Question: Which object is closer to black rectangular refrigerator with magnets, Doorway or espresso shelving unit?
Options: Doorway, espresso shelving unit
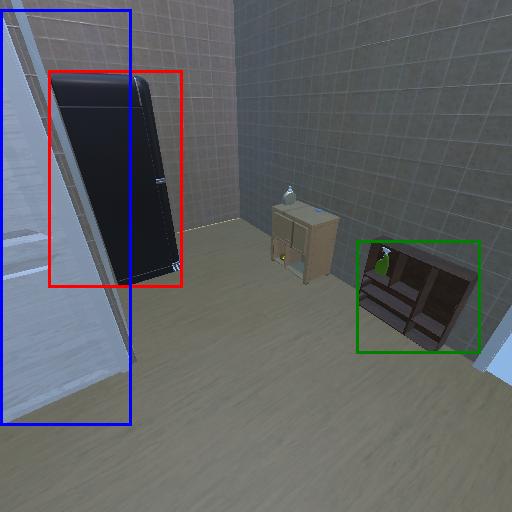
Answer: Doorway